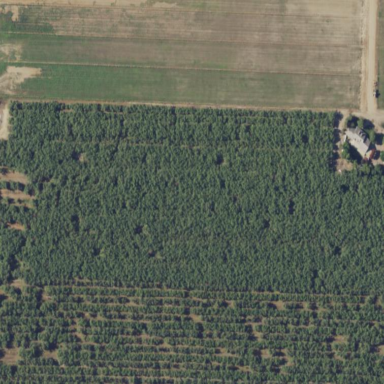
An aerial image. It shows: Almond orchard with rows of almond trees.